Question: After an Image Processing, from fft's, filters, and thresholding, I obtained the following image:

So, I'm wondering how to extract those centers. Does exist any function from OpenCV? (such as HoughCircles for detecting circles?) or Do I need to use clustering methods?
Maybe it is useful for you to know the code I used:
'''
import cv2
import numpy as np
import scipy.ndimage as ndimage
from scipy.ndimage import maximum_filter
img = cv2.imread("pic.tif",0)
s = np.fft.fftshift(np.fft.fft2(img))
intensity = 20 * np.log(np.abs(s))
maxs = maximum_filter(intensity, 125)
maxs[maxs < intensity] = intensity.max()
ret, thresh = cv2.threshold(maxs.astype('uint8'),0,255,cv2.THRESH_BINARY_INV+cv2.THRESH_OTSU)
imshow(thresh)
'''
PS: So I have another question, it could be useful for some of you. The 'maximum_filter' function gave me the "3 squares"(then I'll get a better visualization of them by using thresholding), so is there a way to use the 'maximum_filter' function and to obtain "3 circles"? Then we can use 'HoughCircles' to obtain the 3 centers circles.
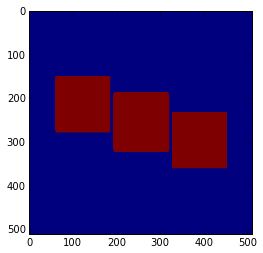
Answer: You may need to use <URL>.
As the pre-processing steps, <URL>.